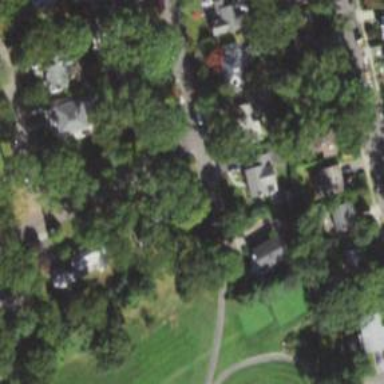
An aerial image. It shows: Service road used as golf cart path.